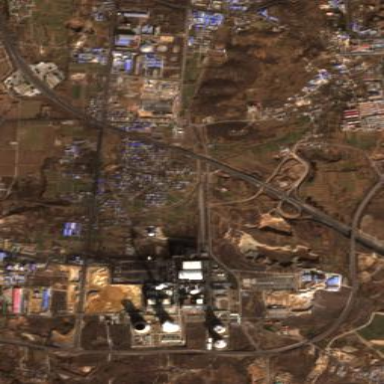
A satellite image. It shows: Industrial area with coal power plant.